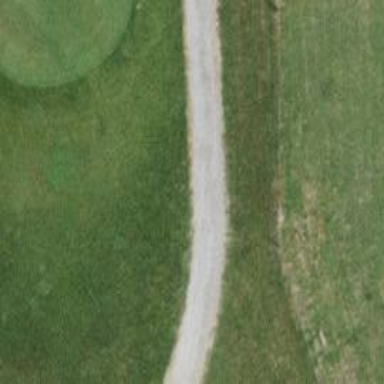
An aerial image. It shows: Designated golf cart path made of compacted surface. It is service road specifically for golf carts.